Question: I would like to change my animation between the view.
Currently i have the PageCurl but i would like to have a Scroll animation like Snapchat.
I can not use the 'var transitionStyle: UIPageViewControllerTransitionStyle { get }'

'''
import UIKit
class ViewController: UIPageViewController, UIPageViewControllerDataSource{
let pageViewController = UIPageViewController(transitionStyle: .Scroll, navigationOrientation: .Horizontal, options: nil)
var messagesViewController : MessagesViewController!
var searchViewController : SearchViewController!
var friendsViewController : FriendsViewController!
override func viewDidLoad() {
super.viewDidLoad()
// set UIPageViewControllerDataSource
self.dataSource = self
// Reference all of the view controllers on the storyboard
self.messagesViewController = self.storyboard?.instantiateViewControllerWithIdentifier("messagesViewController") as? MessagesViewController
self.messagesViewController.title = "Messages"
self.searchViewController = self.storyboard?.instantiateViewControllerWithIdentifier("searchViewController") as? SearchViewController
self.searchViewController.title = "Search"
self.friendsViewController = self.storyboard?.instantiateViewControllerWithIdentifier("friendsViewController") as? FriendsViewController
self.friendsViewController.title = "Friends"
// Set starting view controllers
var startingViewControllers : NSArray = [self.searchViewController]
self.setViewControllers(startingViewControllers, direction: .Forward, animated: false, completion: nil)
}
func pageViewController(pageViewController: UIPageViewController, viewControllerBeforeViewController viewController: UIViewController) -> UIViewController? {
switch viewController.title! {
case "Messages":
return nil
case "Search":
return messagesViewController
case "Friends":
return searchViewController
default:
return nil
}
}
// pink green blue
func pageViewController(pageViewController: UIPageViewController, viewControllerAfterViewController viewController: UIViewController) -> UIViewController? {
switch viewController.title! {
case "Messages":
return searchViewController
case "Search":
return friendsViewController
case "Friends":
return nil
default:
return nil
}
}
override func didReceiveMemoryWarning() {
super.didReceiveMemoryWarning()
// Dispose of any resources that can be recreated.
}
}
'''
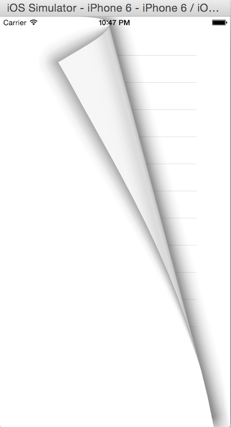
Answer: From the <URL>:
"The value of this property is set when the page view controller is initialized, and cannot be changed."
You must specify the transition style when you initialize. If you do that in code, you will need something like:
'''
let pageViewController = ViewController(transitionStyle: .Scroll, navigationOrientation: .Horizontal, options: nil)
'''
(Since 'ViewController' is a subclass of 'UIPageViewController')
If you are setting up the Page View Controller in a storyboard, amend the transition style in the attributes inspector: